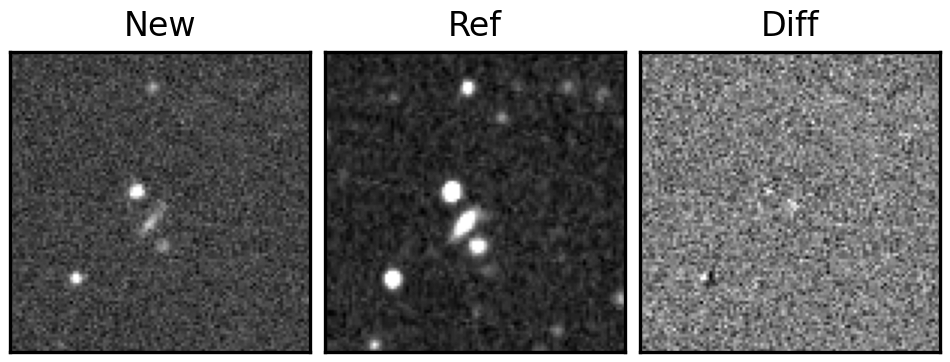
Label: real